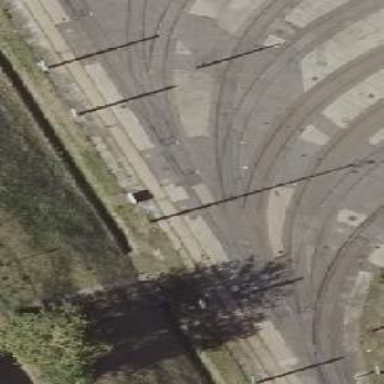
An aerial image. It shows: Railway switch.